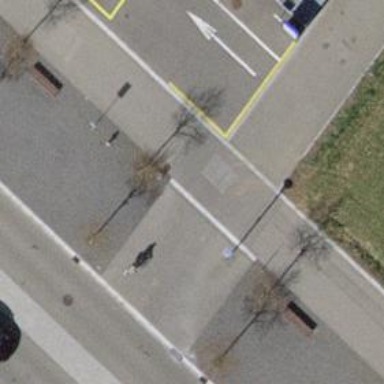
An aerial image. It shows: Paved path.